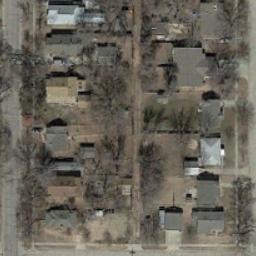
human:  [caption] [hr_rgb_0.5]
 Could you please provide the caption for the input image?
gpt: Many buildings of different shapes are in medium residential area .

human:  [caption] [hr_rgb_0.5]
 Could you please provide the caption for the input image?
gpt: The houses in the medium - sized residential area are well spaced .

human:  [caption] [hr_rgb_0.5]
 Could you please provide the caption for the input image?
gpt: The medium residential area with some neatly arranged houses is surrounded by roads .

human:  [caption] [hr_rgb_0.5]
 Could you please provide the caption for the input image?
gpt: The medium residential is on the bare land next to the road .

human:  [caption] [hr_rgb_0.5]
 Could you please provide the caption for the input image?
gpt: There are some buildings and withered trees on the medium residential area .